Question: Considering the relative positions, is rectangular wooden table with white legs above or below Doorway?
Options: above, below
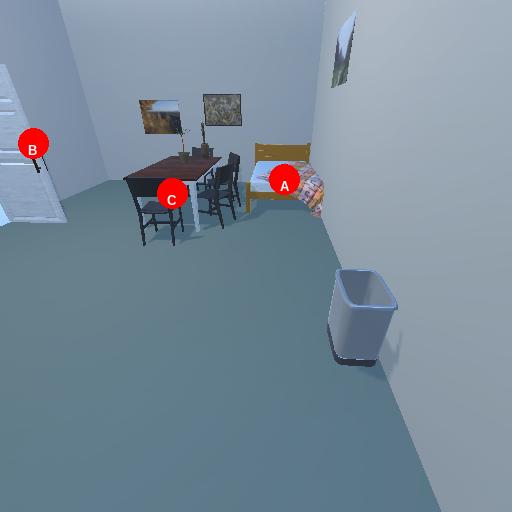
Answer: above